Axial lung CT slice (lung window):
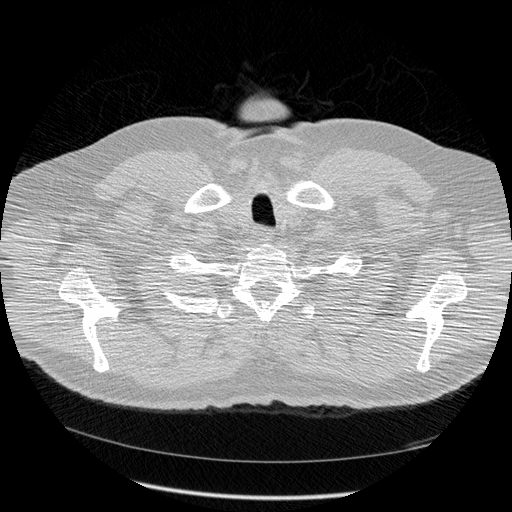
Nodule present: no